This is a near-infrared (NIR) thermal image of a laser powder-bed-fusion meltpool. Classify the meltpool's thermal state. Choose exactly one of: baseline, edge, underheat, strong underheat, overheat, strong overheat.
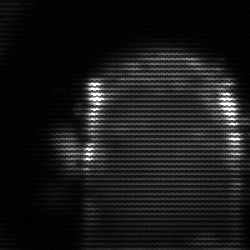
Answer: baseline